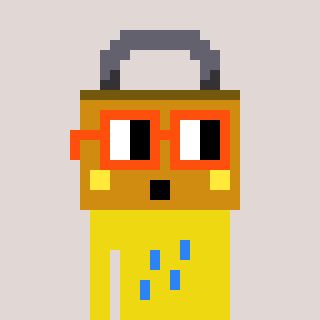
a pixel art character with square orange glasses, a lock-shaped head and a yellow-colored body on a warm background